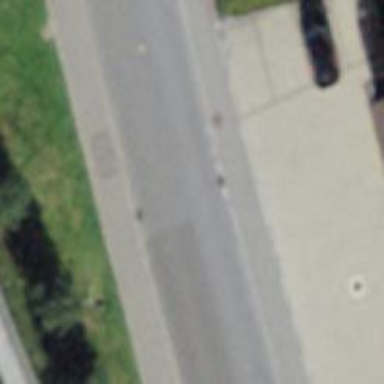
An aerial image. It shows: Primary highway with asphalt surface. Both sides of the road have asphalt sidewalks.